Aerial crown-view tile of a tropical tree (Barro Colorado Island, Panama), acquired 20250818:
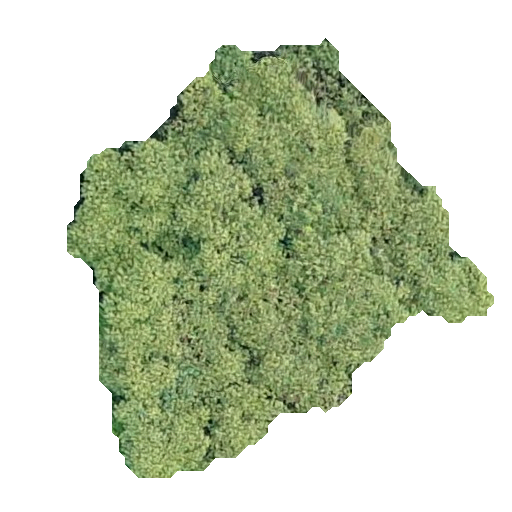
Species: Tachigali panamensis
GBIF accepted scientific name: Tachigali panamensis
Crown area: 160.93 m²